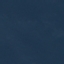
Label: SeaLake